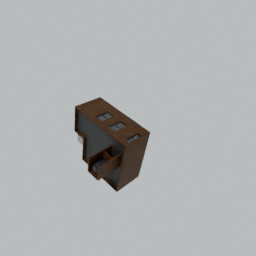
Label: architecture